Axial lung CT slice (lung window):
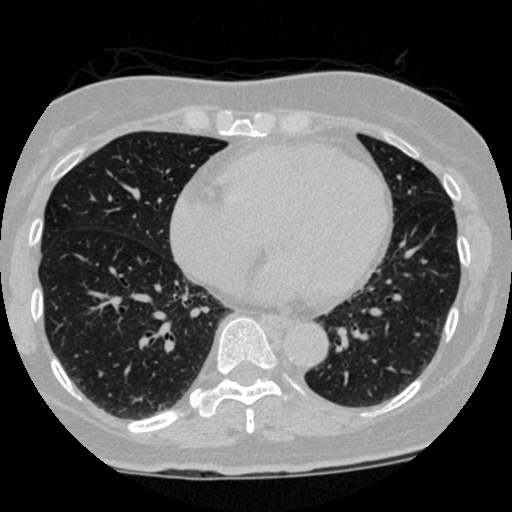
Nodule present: no